Question: I duplicated some classes and xib's and they all have this "?" next to their names:

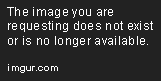
Answer: Those are files that are not being tracked by your version control system. If you right-click them, there should be a sub-menu with the option to the files.